Question: I'm trying to implement a Reflective Shadow Mapping program with Vulkan.
The problem is that a get bad result :

As you can see the result is not smooth.
Here I am rendering in a first pass the position, normal and flux from the light position in 3 textures with a resolution of 512 * 512.
In a second pass, I compute the indirect illumination from the first pass textures according to this paper (<URL> :
'''
for(int i = 0; i < 151; i++)
{
vec4 rsmProjCoords = projCoords + vec4(rsmDiskSampling[i] * 0.09, 0.0, 0.0);
vec3 indirectLightPos = texture(rsmPosition, rsmProjCoords.xy).rgb;
vec3 indirectLightNorm = texture(rsmNormal, rsmProjCoords.xy).rgb;
vec3 indirectLightFlux = texture(rsmFlux, rsmProjCoords.xy).rgb;
vec3 r = worldPos - indirectLightPos;
float distP2 = dot( r, r );
vec3 emission = indirectLightFlux * (max(0.0, dot(indirectLightNorm, r)) * max(0.0, dot(N, -r)));
emission *= rsmDiskSampling[i].x * rsmDiskSampling[i].x / (distP2 * distP2);
indirectRSM += emission;
}
'''
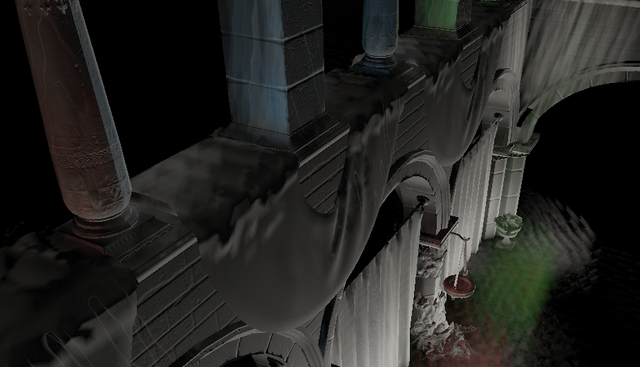
Answer: The problem is fixed.
The main problem was the sampling, I was using a linear sampling instead of a nearest sampling :
'''
samplerInfo.magFilter = VK_FILTER_NEAREST;
samplerInfo.minFilter = VK_FILTER_NEAREST;
'''
Other problems were the number of VPL used and the distance between them.